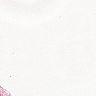
Metastatic tissue present: no